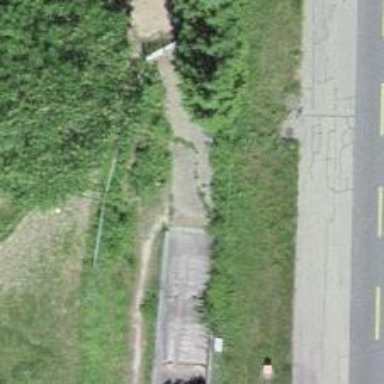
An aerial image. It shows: Paved steps with ramp.